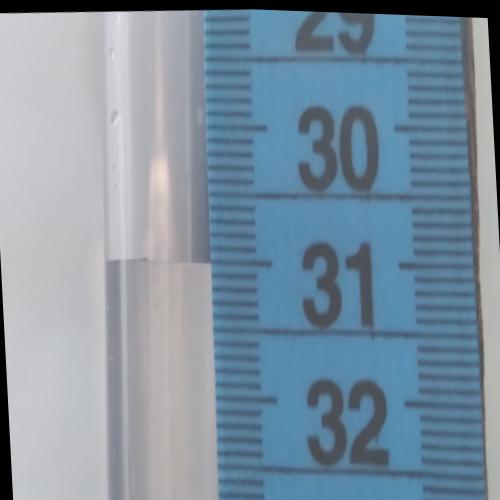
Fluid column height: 31.0 cm